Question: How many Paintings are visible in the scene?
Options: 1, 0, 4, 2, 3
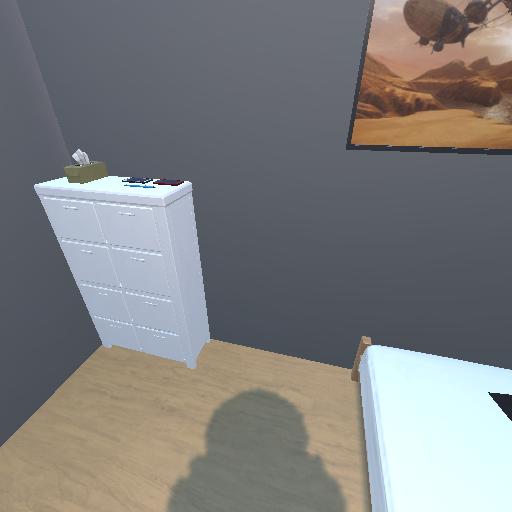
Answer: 1